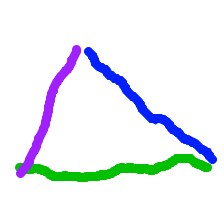
Shape: triangle